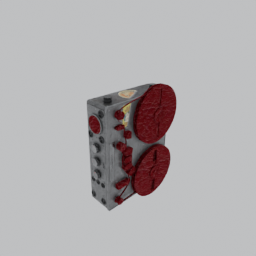
Label: electronics